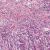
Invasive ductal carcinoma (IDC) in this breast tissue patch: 1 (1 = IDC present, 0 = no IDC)